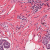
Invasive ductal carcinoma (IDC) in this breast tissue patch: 0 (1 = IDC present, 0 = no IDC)